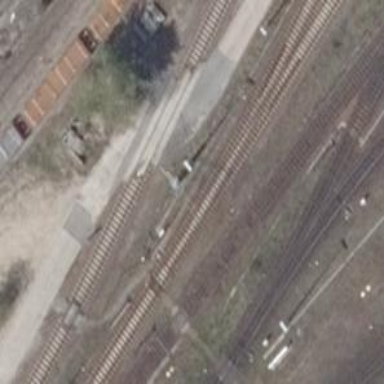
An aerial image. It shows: Level crossing along the railway.